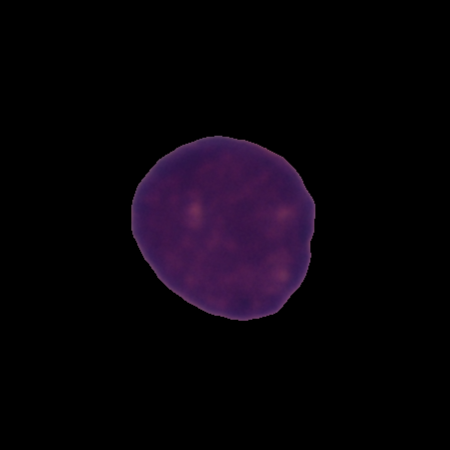
Label: healthy